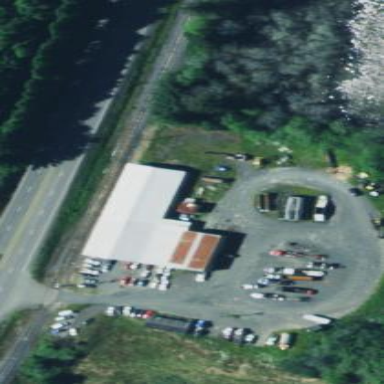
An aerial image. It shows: Commercial building.